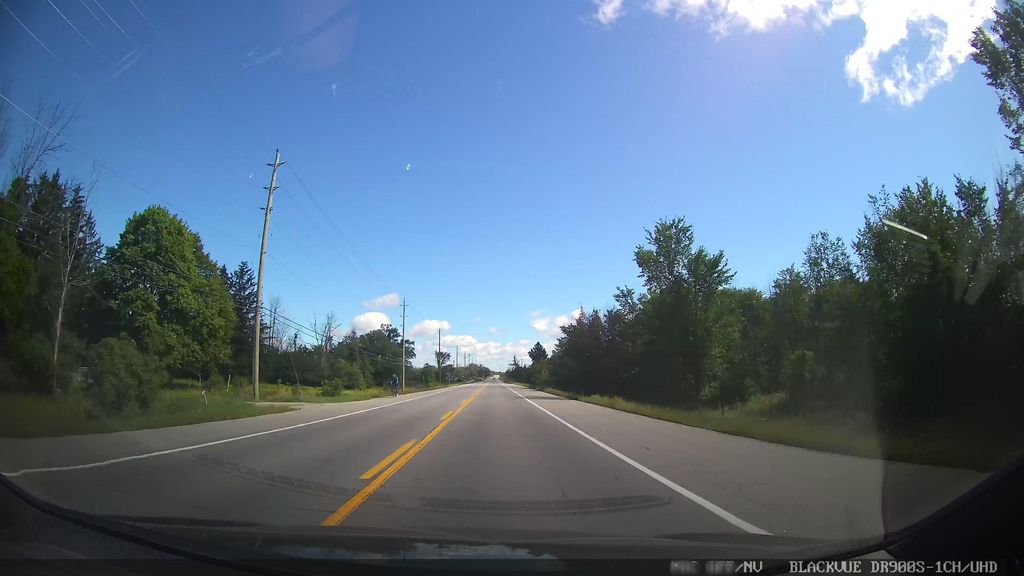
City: ottawa-gatineau